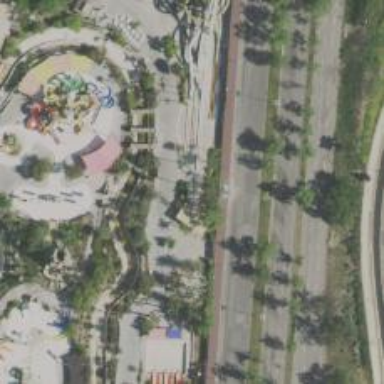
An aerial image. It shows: Water slide attraction.